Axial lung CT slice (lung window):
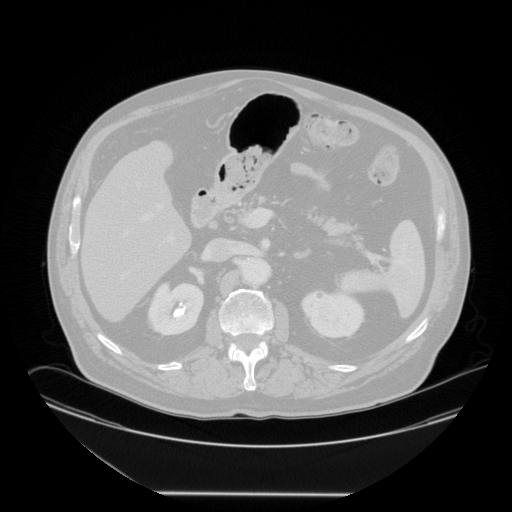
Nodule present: no